Question: I am creating a table of my services or products where each product have their id next to it.
I want to grab that product id into the URL of buy now button when customer click on that button, and when customer have done their shopping , that custom id should return back to my site within success URL.
I am want this to activate their each product when customer had done their payment using their specific button next to their product.
and that product is only activated when its id come back with its success URL.
because here is multiple items thats why I am trying to use their unique id.
if there is only 1 product, then I shouldn't use this method.

I am also using payza and also want to use this same method into that.
any idea how can I do this?
many thanks in advance.
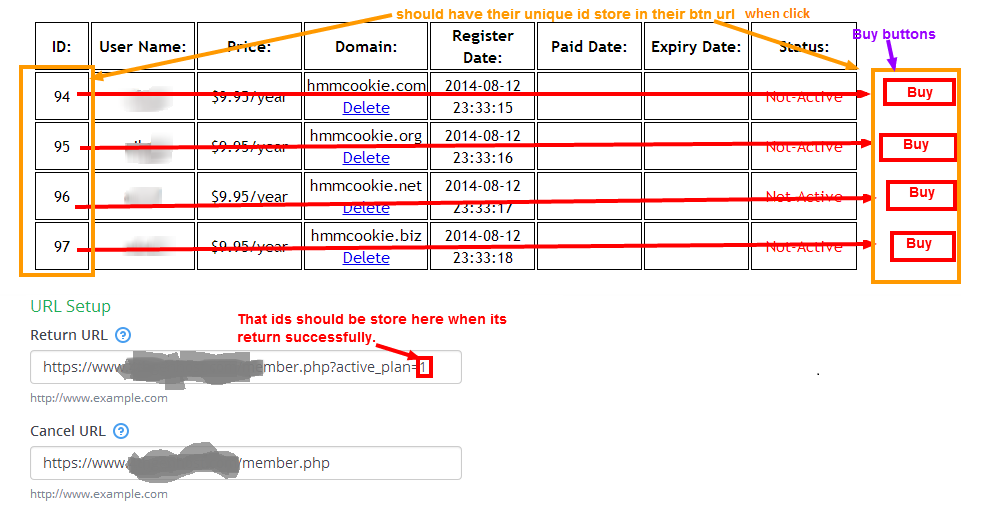
Answer: Try to go to paypals developer page. They have some examples. If i remember correct you can provide the id in a special variable when you link to paypal. You will get it back as a POST request along with transaction ids, when you get that POST back you should remember to request Paypal again to verify that it was legit
To get the id into the URL: If you already have it in a database why not just echo it directly into the url?
EDIT:
To send the information needed to paypal you make a form like this. It should be sent as a post so you can't use a simple link:
'''
$paypalbutton = '<form action="https://www.paypal.com/cgi-bin/webscr" method="POST">';
$paypalbutton .= '<input type="hidden" name="cmd" value="_xclick">';
$paypalbutton .= '<input type="hidden" name="business" value="'.BS_BUSINESS.'">';
$paypalbutton .= '<input type="hidden" name="item_name" value="'.BS_SHOPNAME.'">';
$paypalbutton .= '<input type="hidden" name="currency_code" value="'.BS_PAYPALCUR.'">';
$paypalbutton .= '<input type="hidden" name="amount" value="'.$total.'">';
$paypalbutton .= '<input type="hidden" name="shipping" value="'.$shipping.'">';
$paypalbutton .= '<input type="hidden" name="no_shipping" value="0">';
$paypalbutton .= '<input type="hidden" name="custom" value="'.$cartid.'">';
$paypalbutton .= '<input type="hidden" name="first_name" value="'.$customer['bs_firstname'].'">';
$paypalbutton .= '<input type="hidden" name="last_name" value="'.$customer['bs_lastname'].'">';
$paypalbutton .= '<input type="hidden" name="address1" value="'.$customer['bs_address1'].'">';
$paypalbutton .= '<input type="hidden" name="address2" value="'.$customer['bs_address2'].'">';
$paypalbutton .= '<input type="hidden" name="city" value="'.$customer['bs_city'].'">';
$paypalbutton .= '<input type="hidden" name="zip" value="'.$customer['bs_zip'].'">';
$paypalbutton .= '<input type="hidden" name="state" value="'.$customer['bs_state'].'">';
$paypalbutton .= '<input type="hidden" name="email" value="'.$customer['bs_email'].'">';
$paypalbutton .= '<input type="hidden" name="night_phone_a" value="'.substr($phone,0,2).'">';
$paypalbutton .= '<input type="hidden" name="night_phone_b" value="'.substr($phone,2).'">';
$paypalbutton .= '<input type="hidden" name="return" value="'.BS_RETURN.'">';
$paypalbutton .= '<input type="hidden" name="country" value="'.$postage['bs_country_isocode2'].'">';
$paypalbutton .= '<input type="hidden" name="image_url" value="'.BS_IMAGE.'">';
$paypalbutton .= '<input type="submit" name="submit" alt="Make payments with PayPal - it's fast, free and secure!" value="Go to Payment >"></form>';
'''
As you can see I'm passing my shopping card id in the key 'custom'. This key value you will get back. The 'return' is the link where paypal redirects your user after the purchase. This is not where you get your values back. It is just so you can show a message like 'Thank you for shopping at my shop'
After the payment Paypal sends all values to the link you specify. You shouldn't use the GET method (the ? and the key/value pairs after the link)
Paypal is sending all neccesary data back as a POST request to your link I think you call it member.php
NB: VERY IMPORTANT. These data you get back you can't trust. Because anybody can send these data to your return link. So after receiving the return data you sent it all back to Paypal to verify that it was a legitimate request. You will then get back an 'OK' and then you are good to give the customer their goods. Hope this helps.